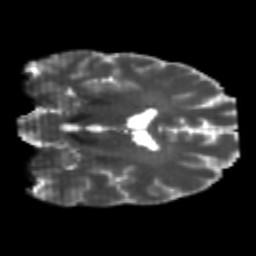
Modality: T2w
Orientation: coronal
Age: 24
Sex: male
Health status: healthy
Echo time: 0.074 s